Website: slack
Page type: newsletter-management
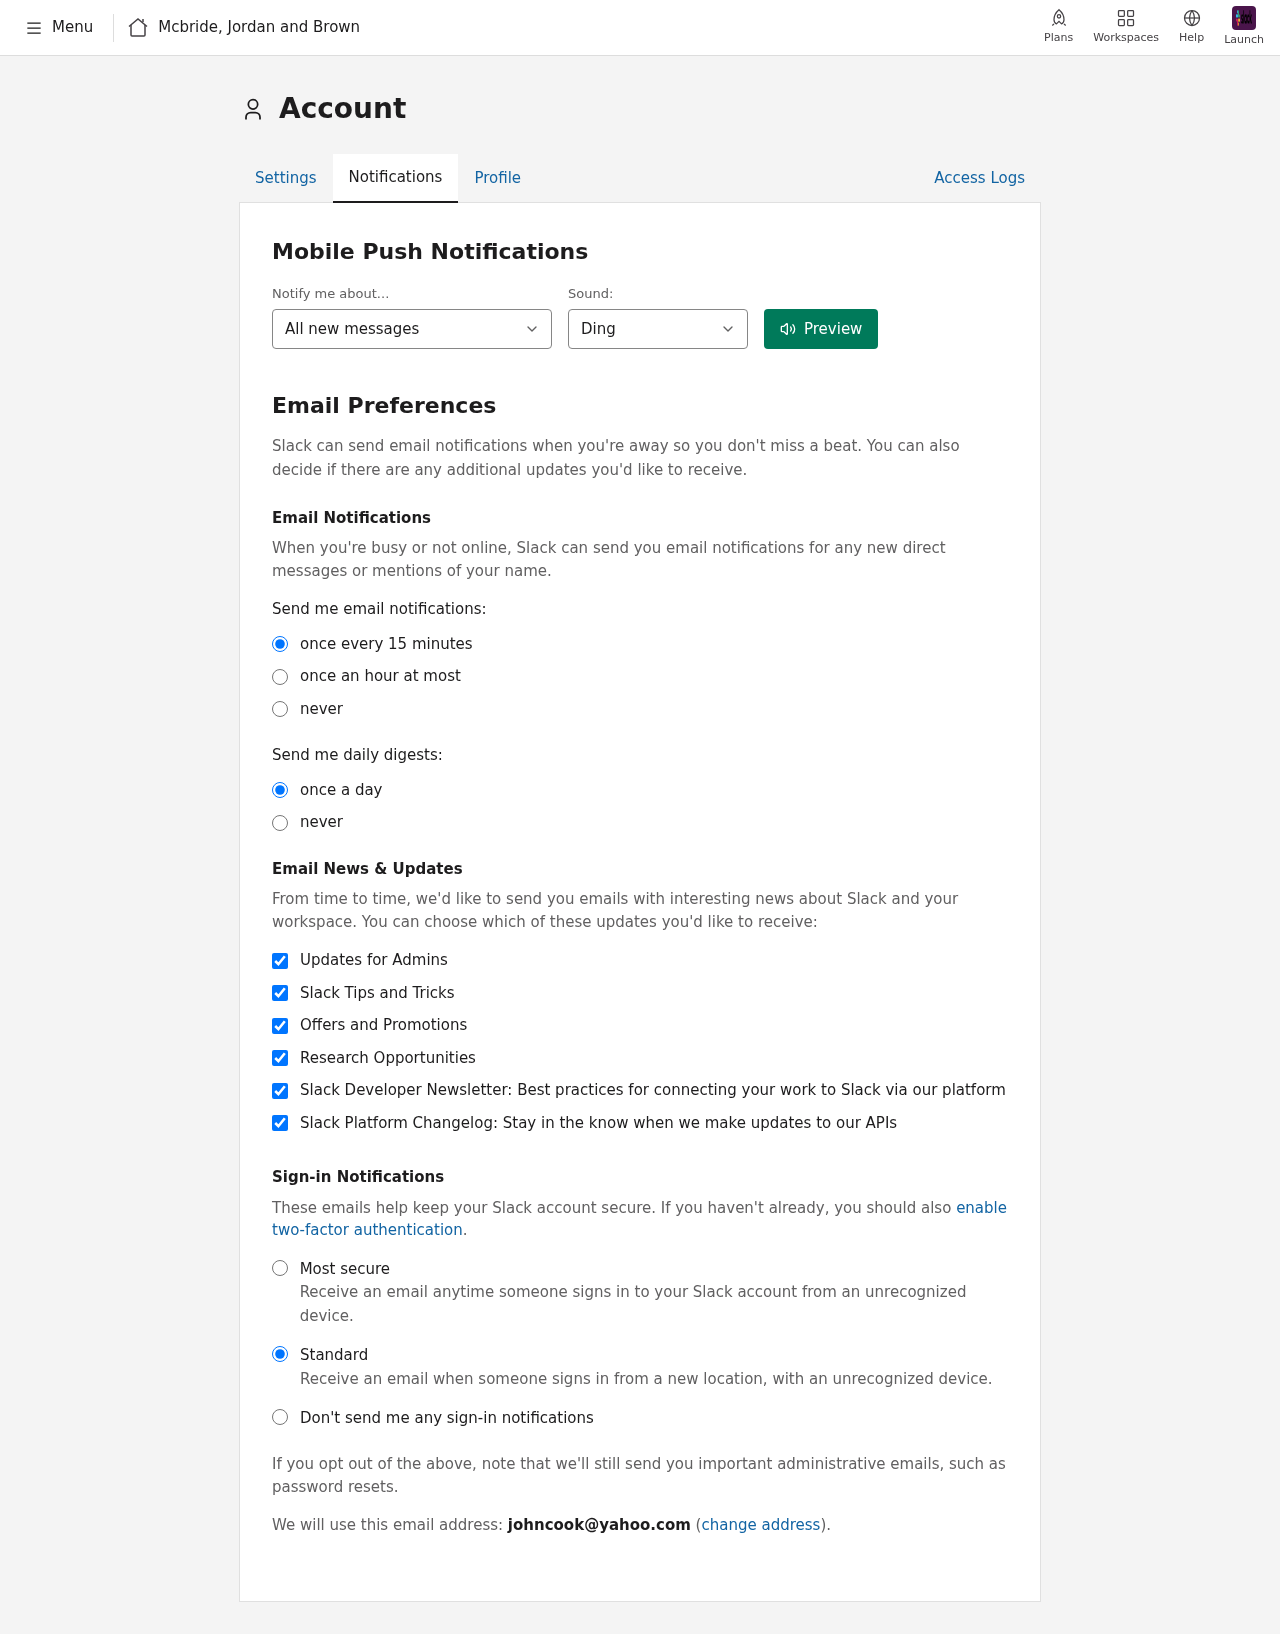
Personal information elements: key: PII_COMPANY
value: Mcbride, Jordan and Brown
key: PII_EMAIL
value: johncook@yahoo.com